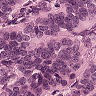
Metastatic tissue present: yes